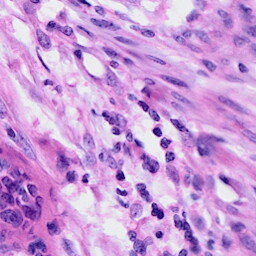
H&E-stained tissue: Cervix